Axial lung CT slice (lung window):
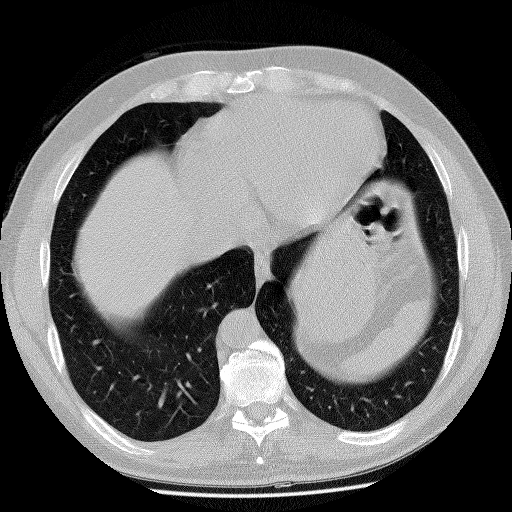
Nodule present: no